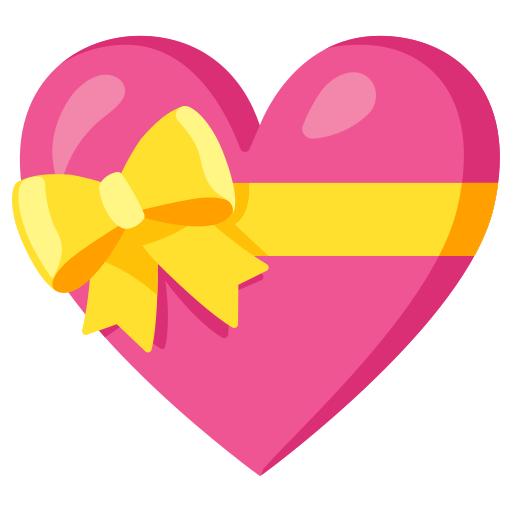
Emoji: 💝